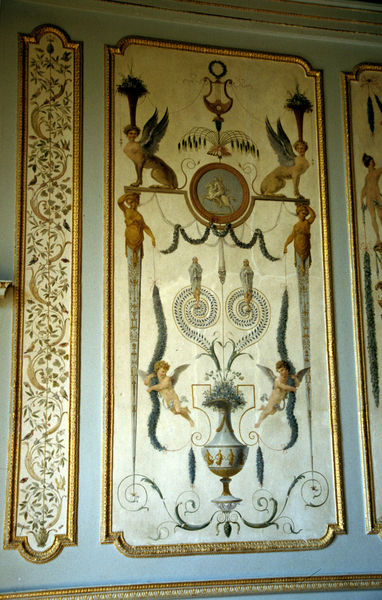
Titel: State Drawing Room, Wanddekoration
Künstler: Vincenzo Valdre
Standort: Stowe, Buckinghamshire
Institution: Stowe House
Schlagwörter: baum, blau, feder, flügel, gemälde, kopf, nackt, weiß, akte, frauen, grün, menschen, sitzen, blume, blumen, grau, holz, raum, säule, säulen, türkis, zeichnung, rot, schloss, tier, muster, ornament, wand, barock, mensch, rahmen, schale, innenraum, zweige, figur, gold, kelch, blatt, girlande, pflanze, pflanzen, renaissance, fliegen, kreis, pferd, reiter, rund, amphore, engel, putte, putto, ranken, vase, hellblau, reiterin, relief, schrank, bogen, enge, zwei, türe, figuren, dekoration, bordüre, jugendstil, tapete, detail, symmetrie, dekor, floral, ornamente, verzierung, wandgemälde, wandmalerei, stuck, foto, fotografie, photographie, medaillon, vergoldet, gemalt, symmetrisch, deko, kupfer, greifen, kranz, mythologie, brokat, gestalten, ranke, girlanden, photo, art, wandschmuck, villa, voluten, residenz, antik, mischwesen, wesen, holzvertäfelung, herz, fresko, golden, schnecke, ähren, harfe, lyra, putten, zierleisten, wandbild, geflügelt, leier, putti, spirale, wandbehang, arabesken, azur, vertäfelung, amoretten, römisch, sphinx, sphynx, kasette, kassette, groteske, pfalnzen, wandvertäfelung, paneel, wandtäfelung, gleich, puten, artdeko, hermen, farbfotografie, stuckatur, wandverzierung, sphinxen, spinx, gleichmäßig, frauenfiguren, stuckrahmen, türblatt, harpien, harpyie, kerz, valdre, karytiden, wandbehand